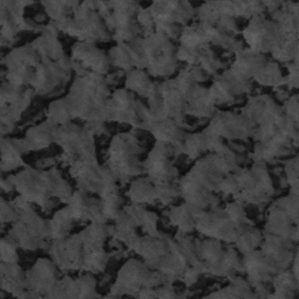
Label: frost